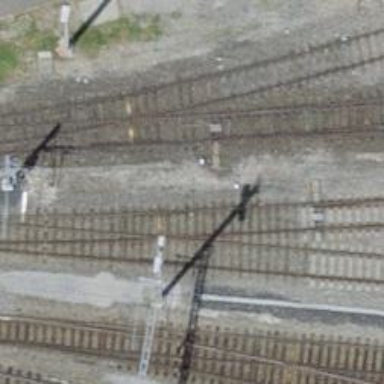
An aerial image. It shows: Railway yard with single electrified track. The contact line has voltage of 3000 or 15000.